Question: I have install tomcat 7 in an Ubuntu EC2 instance. It's up and running but I cannot access it using the public ip (54.213.225.148:8080). I have also setup the security groups as specified in the previous posts. But, still no luck.

Any help on this would be really appreciated.
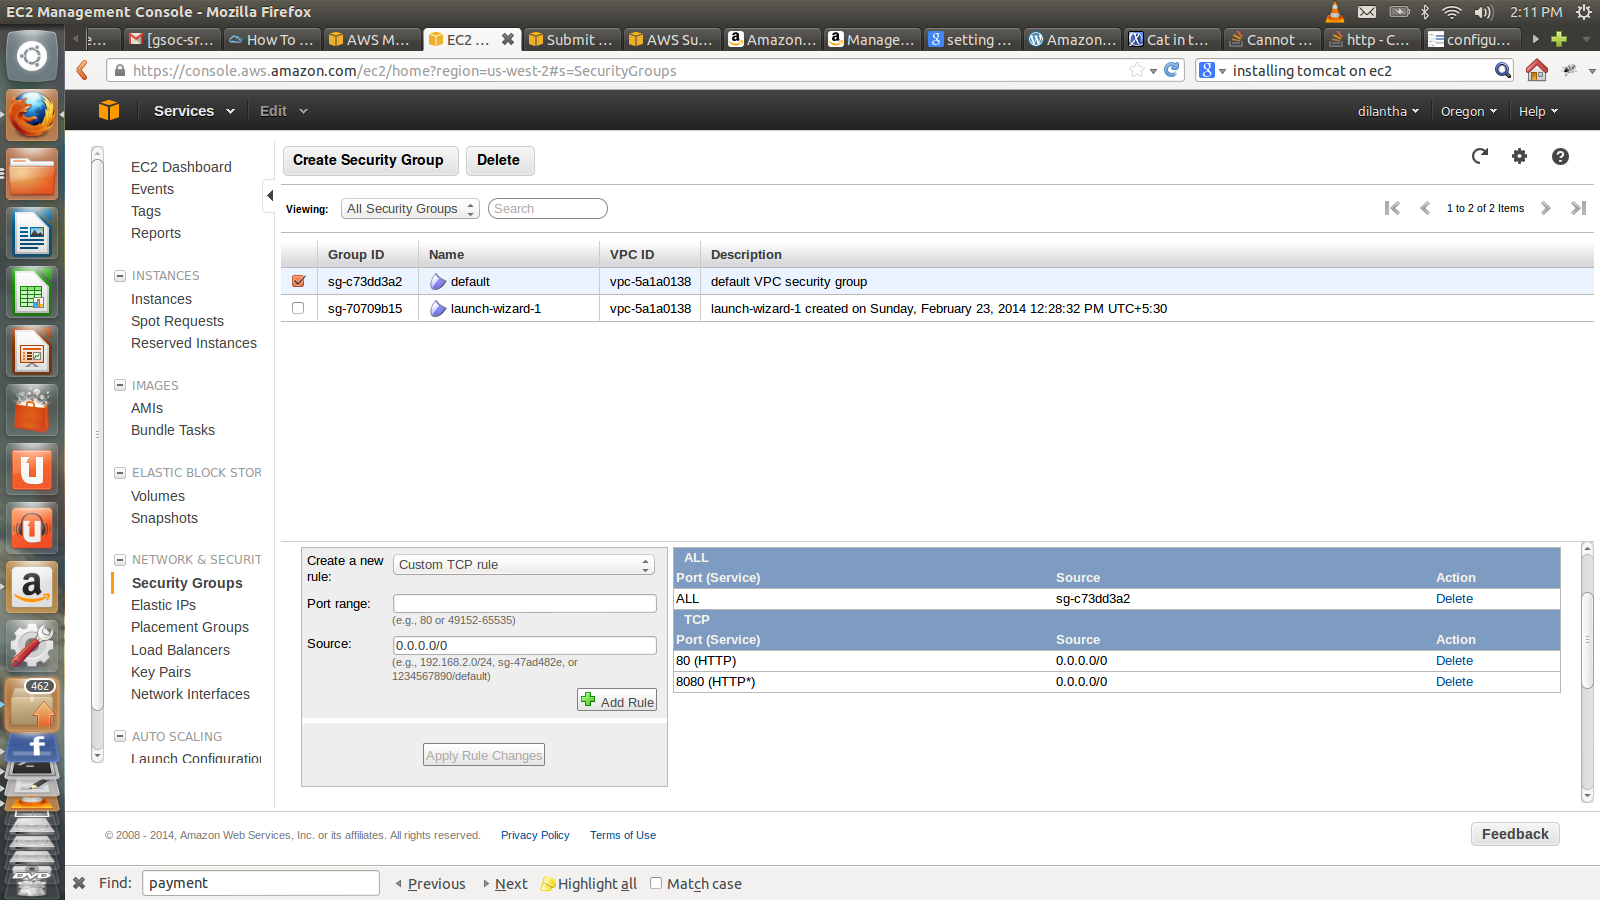
Answer: Make sure your <URL> is controlling the traffic instead of iptables.
'''
sudo ufw enable
'''
Then <URL> to allow 8080.
'''
sudo ufw allow 8080
'''